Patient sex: M
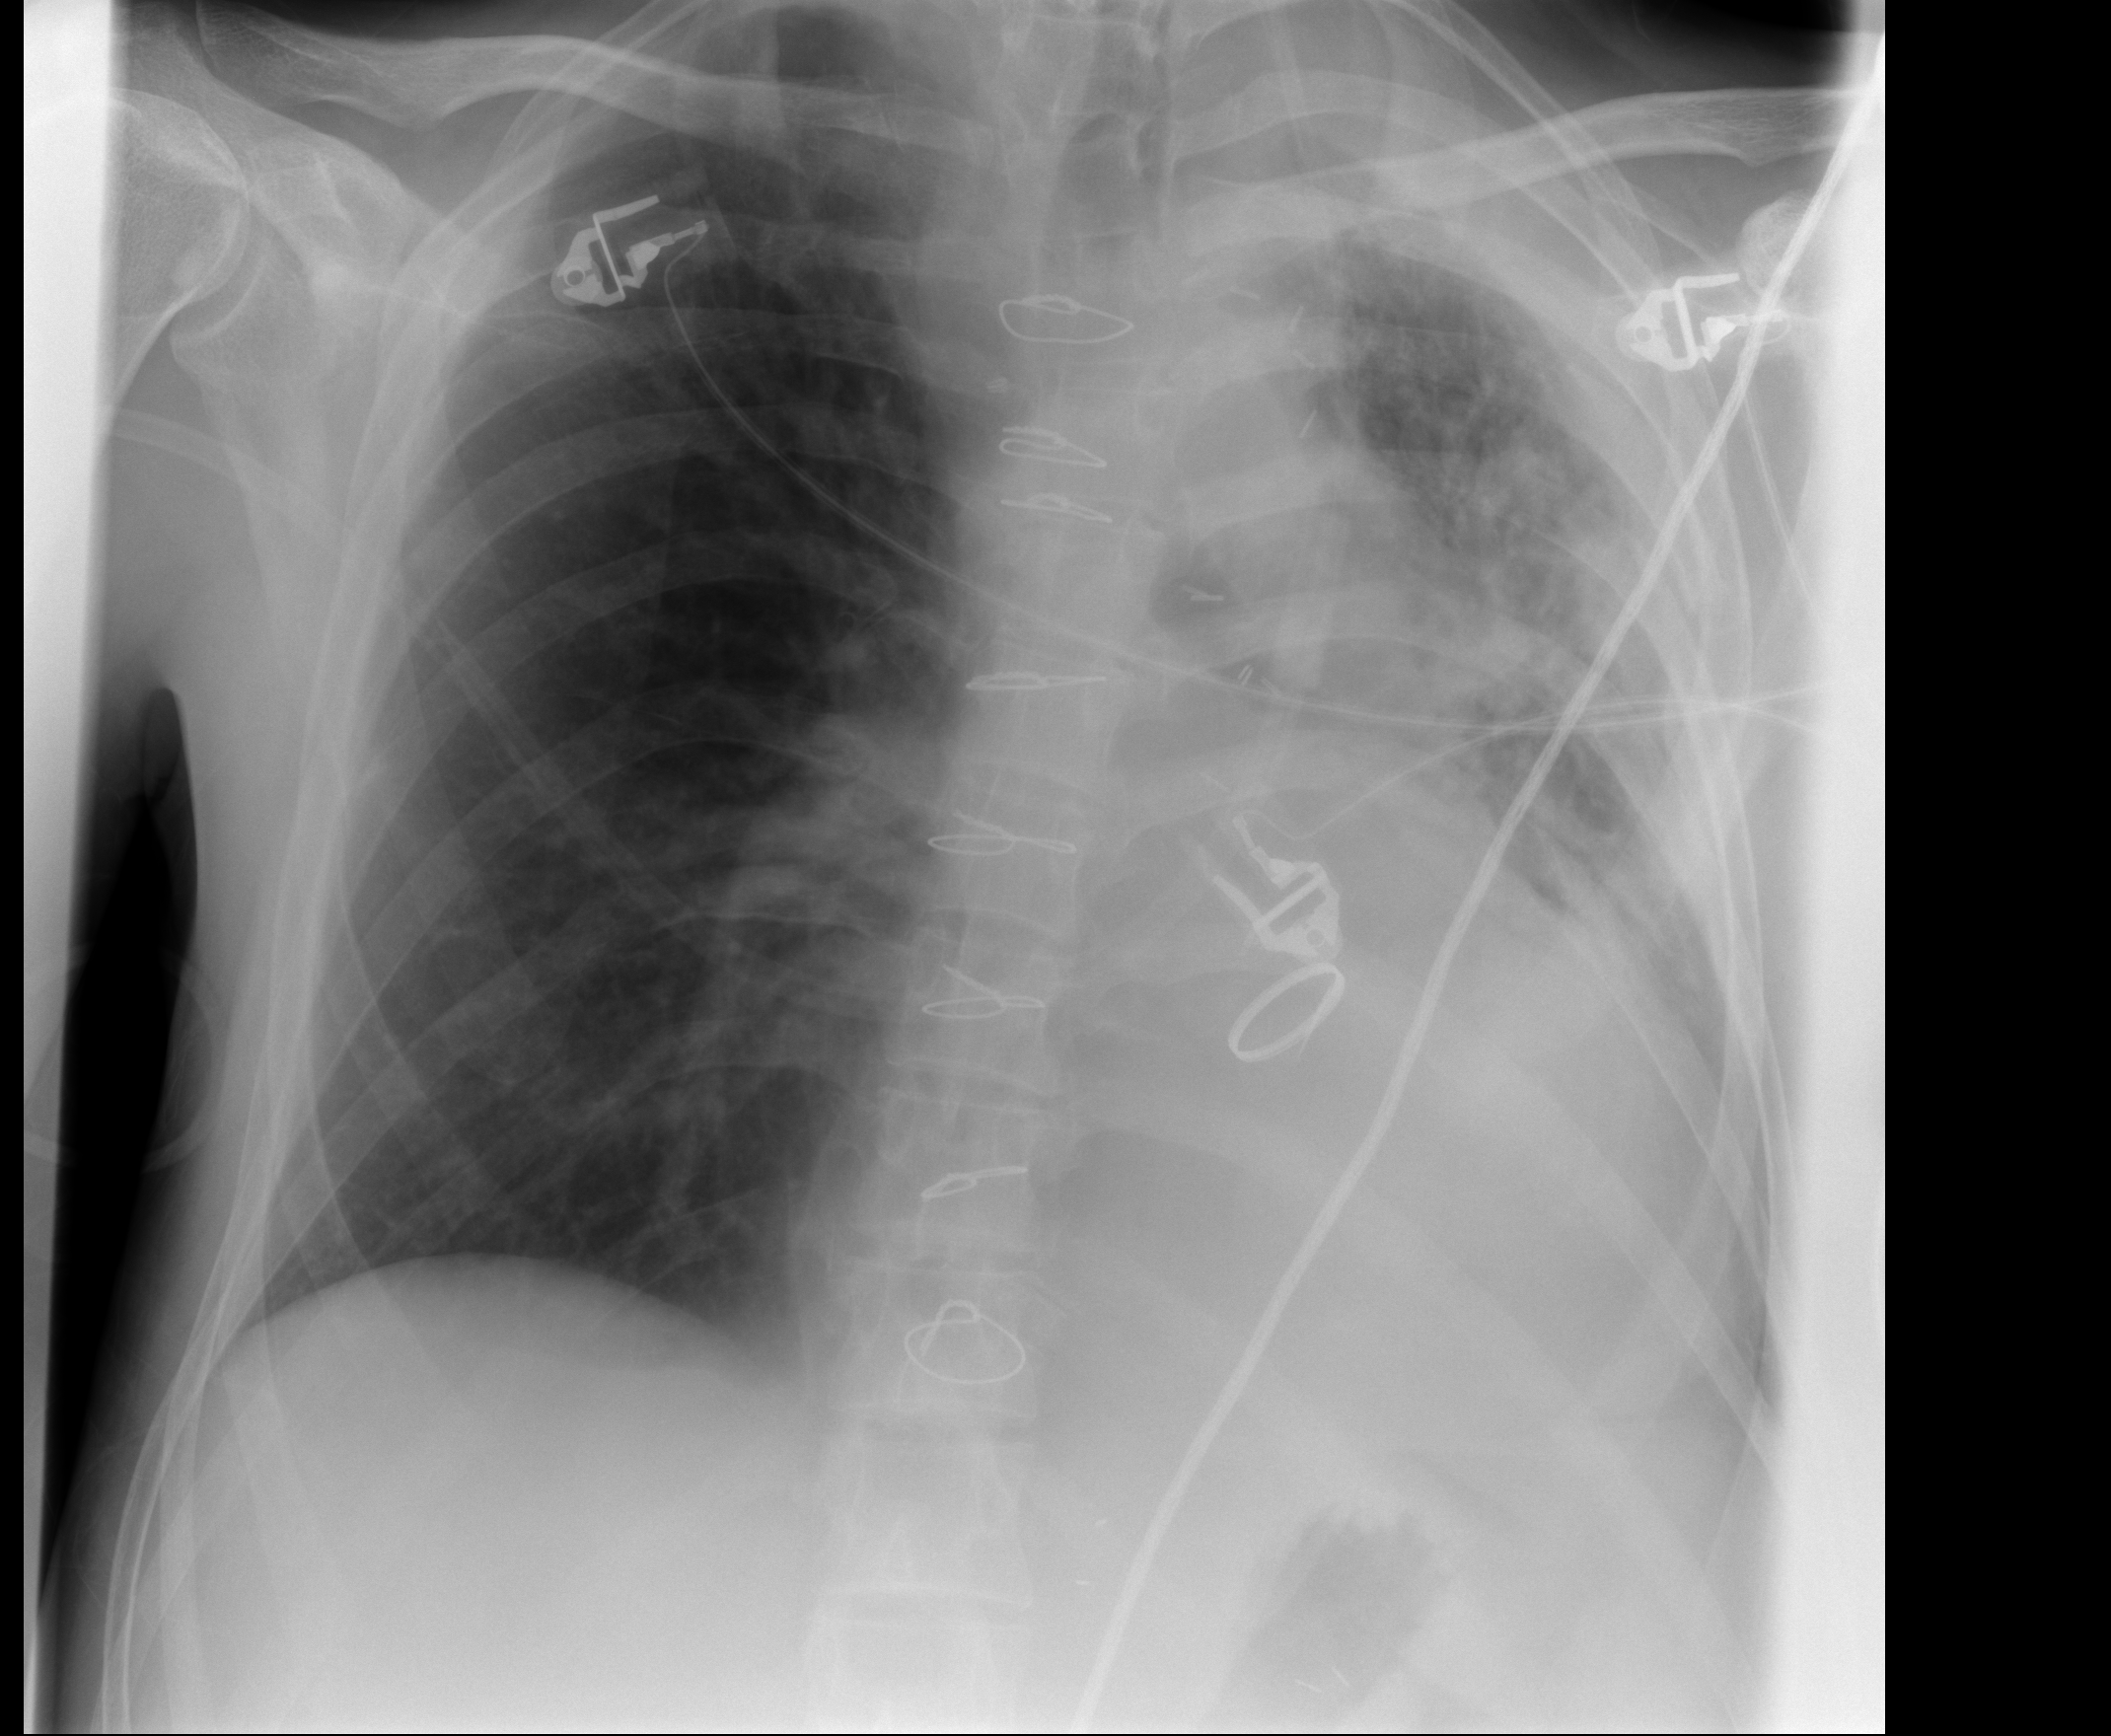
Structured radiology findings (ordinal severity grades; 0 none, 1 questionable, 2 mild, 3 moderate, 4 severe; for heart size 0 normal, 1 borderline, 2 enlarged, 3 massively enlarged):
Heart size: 3
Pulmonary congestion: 2
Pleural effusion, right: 0
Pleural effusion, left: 3
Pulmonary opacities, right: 0
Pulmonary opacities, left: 2
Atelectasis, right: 2
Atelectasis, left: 3